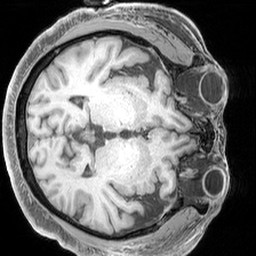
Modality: T1w
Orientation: axial
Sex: male
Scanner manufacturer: siemens
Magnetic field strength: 3 T
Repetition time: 2.3 s
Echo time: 0.00226 s